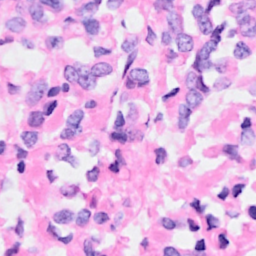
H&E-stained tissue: Breast